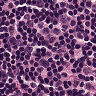
Metastatic tissue present: no